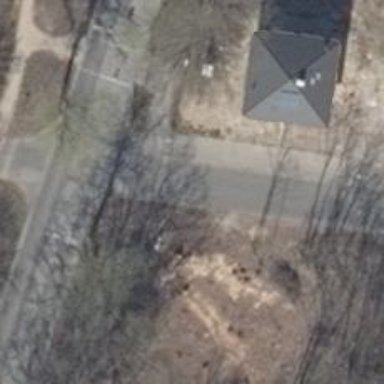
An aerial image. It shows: Residential road with asphalt surface. There are sidewalks on both sides of the road.